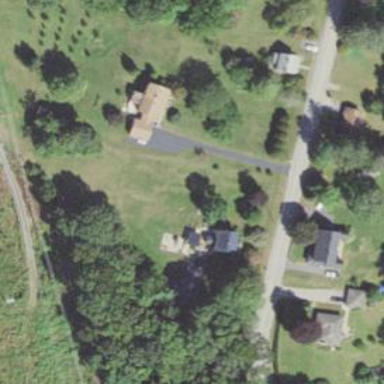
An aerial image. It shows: Residential driveway designated as service road.